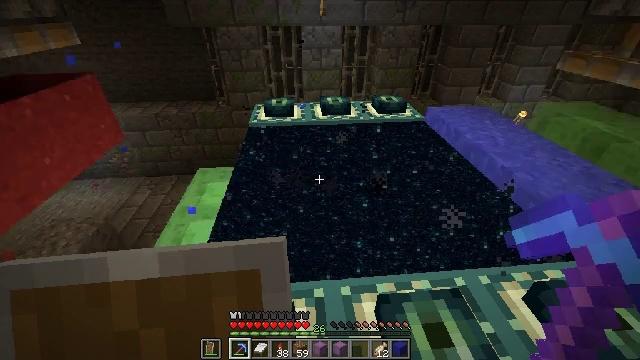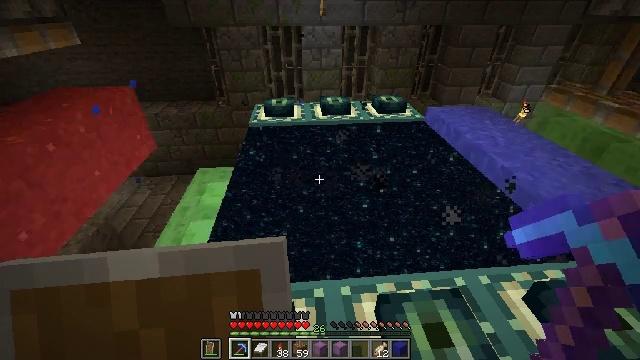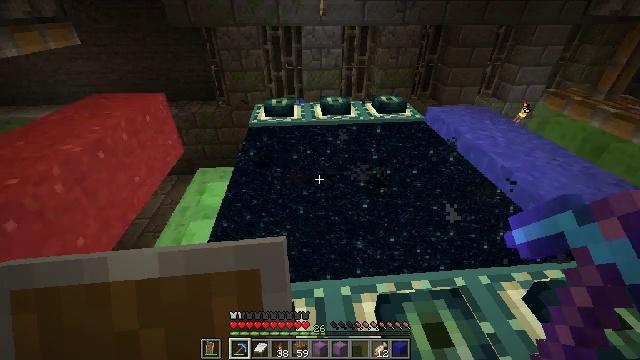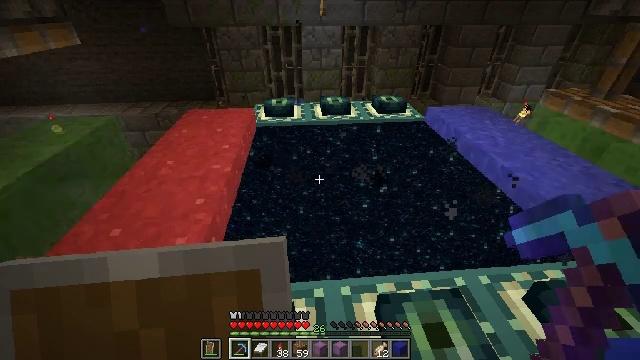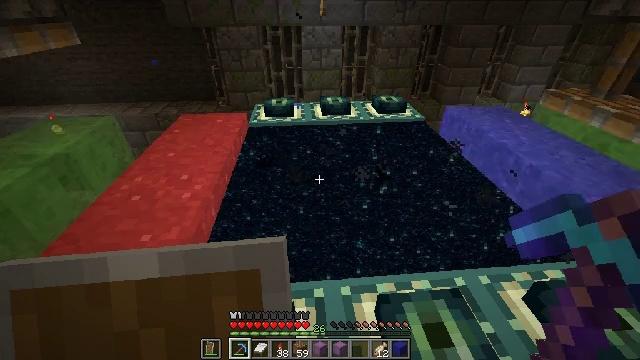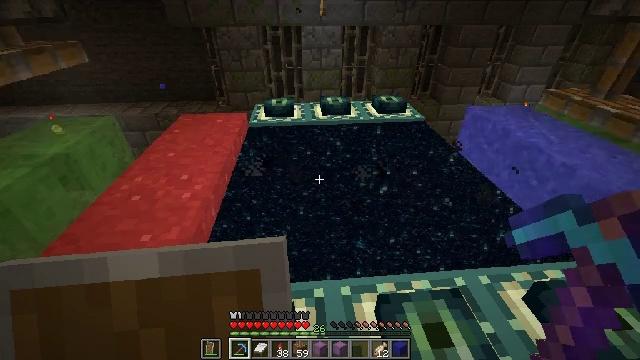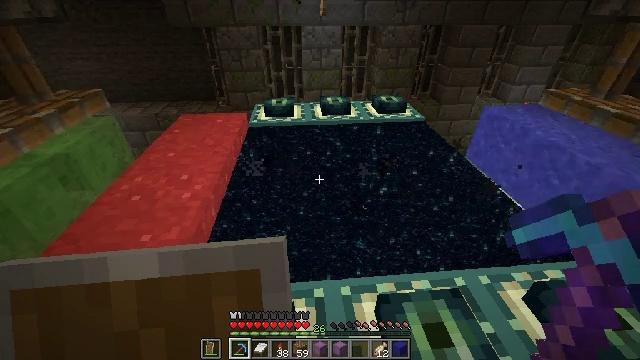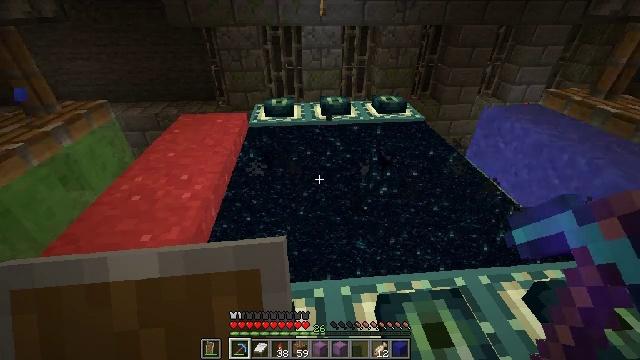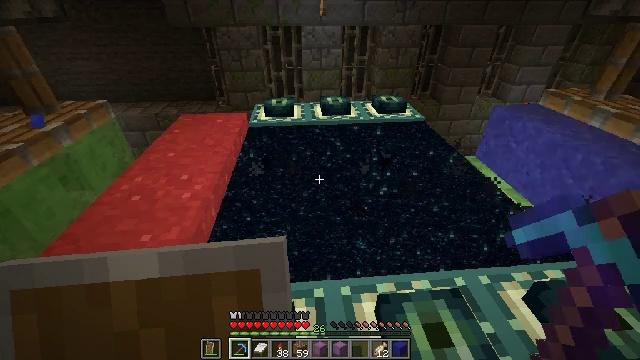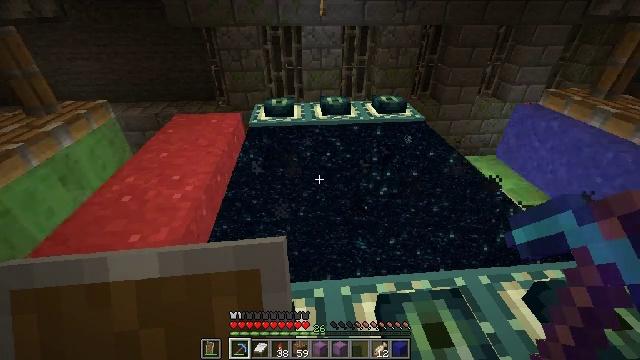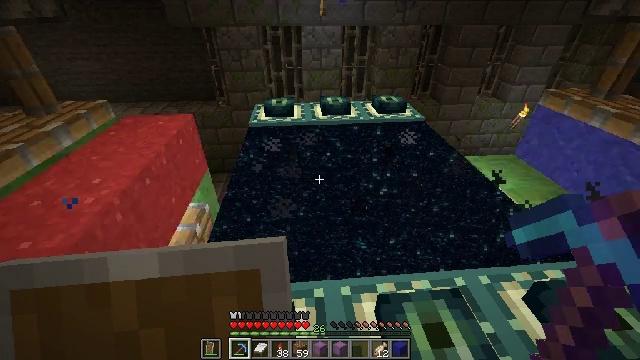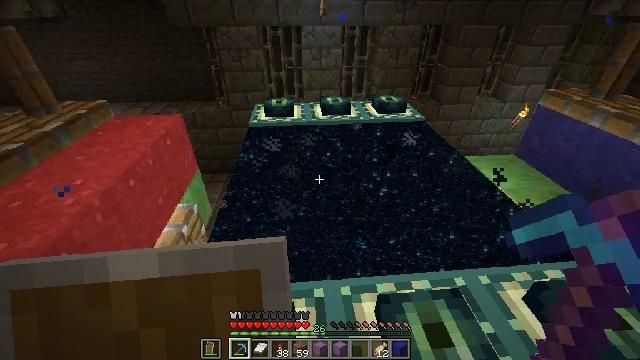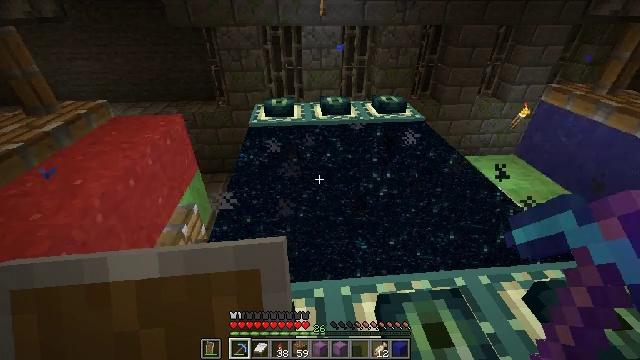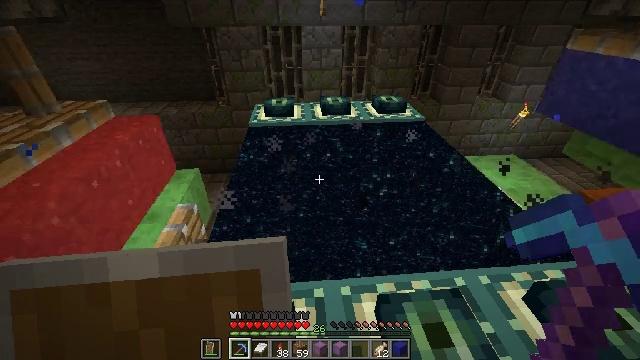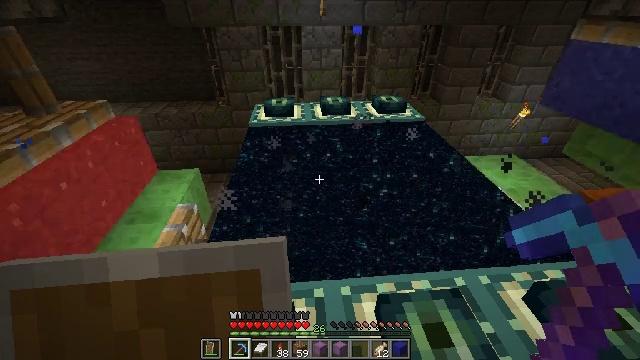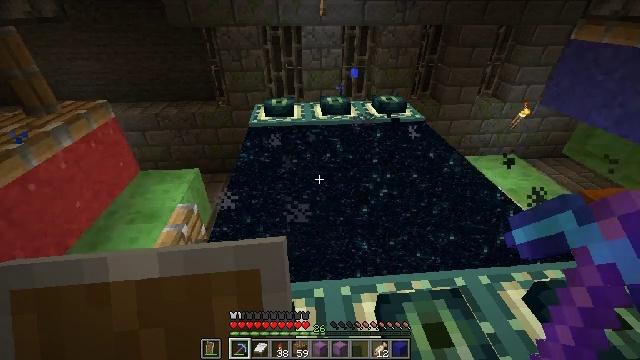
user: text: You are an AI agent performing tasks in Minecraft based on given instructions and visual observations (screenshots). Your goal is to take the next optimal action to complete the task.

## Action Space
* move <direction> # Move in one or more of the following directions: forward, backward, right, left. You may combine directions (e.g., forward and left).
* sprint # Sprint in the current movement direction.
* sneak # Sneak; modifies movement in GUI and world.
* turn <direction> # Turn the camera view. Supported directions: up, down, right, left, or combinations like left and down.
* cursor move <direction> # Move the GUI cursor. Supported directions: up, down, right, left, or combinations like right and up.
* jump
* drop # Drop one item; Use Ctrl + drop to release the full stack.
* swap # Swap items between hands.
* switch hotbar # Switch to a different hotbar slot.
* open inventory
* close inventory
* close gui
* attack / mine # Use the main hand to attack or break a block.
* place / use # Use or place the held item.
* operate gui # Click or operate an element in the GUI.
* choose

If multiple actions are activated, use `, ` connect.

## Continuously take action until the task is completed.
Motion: motion action
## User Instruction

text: Attack the ground to get blue concrete powder.
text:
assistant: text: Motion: no_op
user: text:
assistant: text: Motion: no_op
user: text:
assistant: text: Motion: no_op
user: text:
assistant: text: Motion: no_op
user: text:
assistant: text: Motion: no_op
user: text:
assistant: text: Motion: no_op
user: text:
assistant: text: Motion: no_op
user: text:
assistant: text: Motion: no_op
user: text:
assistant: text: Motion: no_op
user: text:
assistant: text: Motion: no_op
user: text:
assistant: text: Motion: no_op
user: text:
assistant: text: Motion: no_op
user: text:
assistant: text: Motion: no_op
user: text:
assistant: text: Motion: no_op
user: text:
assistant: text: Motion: no_op
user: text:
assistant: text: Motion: no_op
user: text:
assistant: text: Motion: no_op
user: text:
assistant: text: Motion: no_op
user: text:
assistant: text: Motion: no_op
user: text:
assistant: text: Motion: no_op
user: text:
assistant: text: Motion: no_op
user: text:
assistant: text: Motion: no_op
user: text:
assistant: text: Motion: no_op
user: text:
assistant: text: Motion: no_op
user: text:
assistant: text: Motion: no_op
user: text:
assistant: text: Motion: no_op
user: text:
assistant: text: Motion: no_op
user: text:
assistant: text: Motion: no_op
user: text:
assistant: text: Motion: no_op
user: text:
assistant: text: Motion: no_op